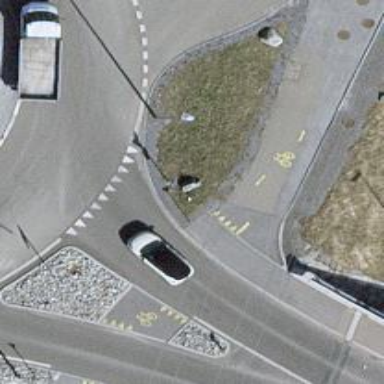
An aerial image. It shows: Block barrier.